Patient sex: F
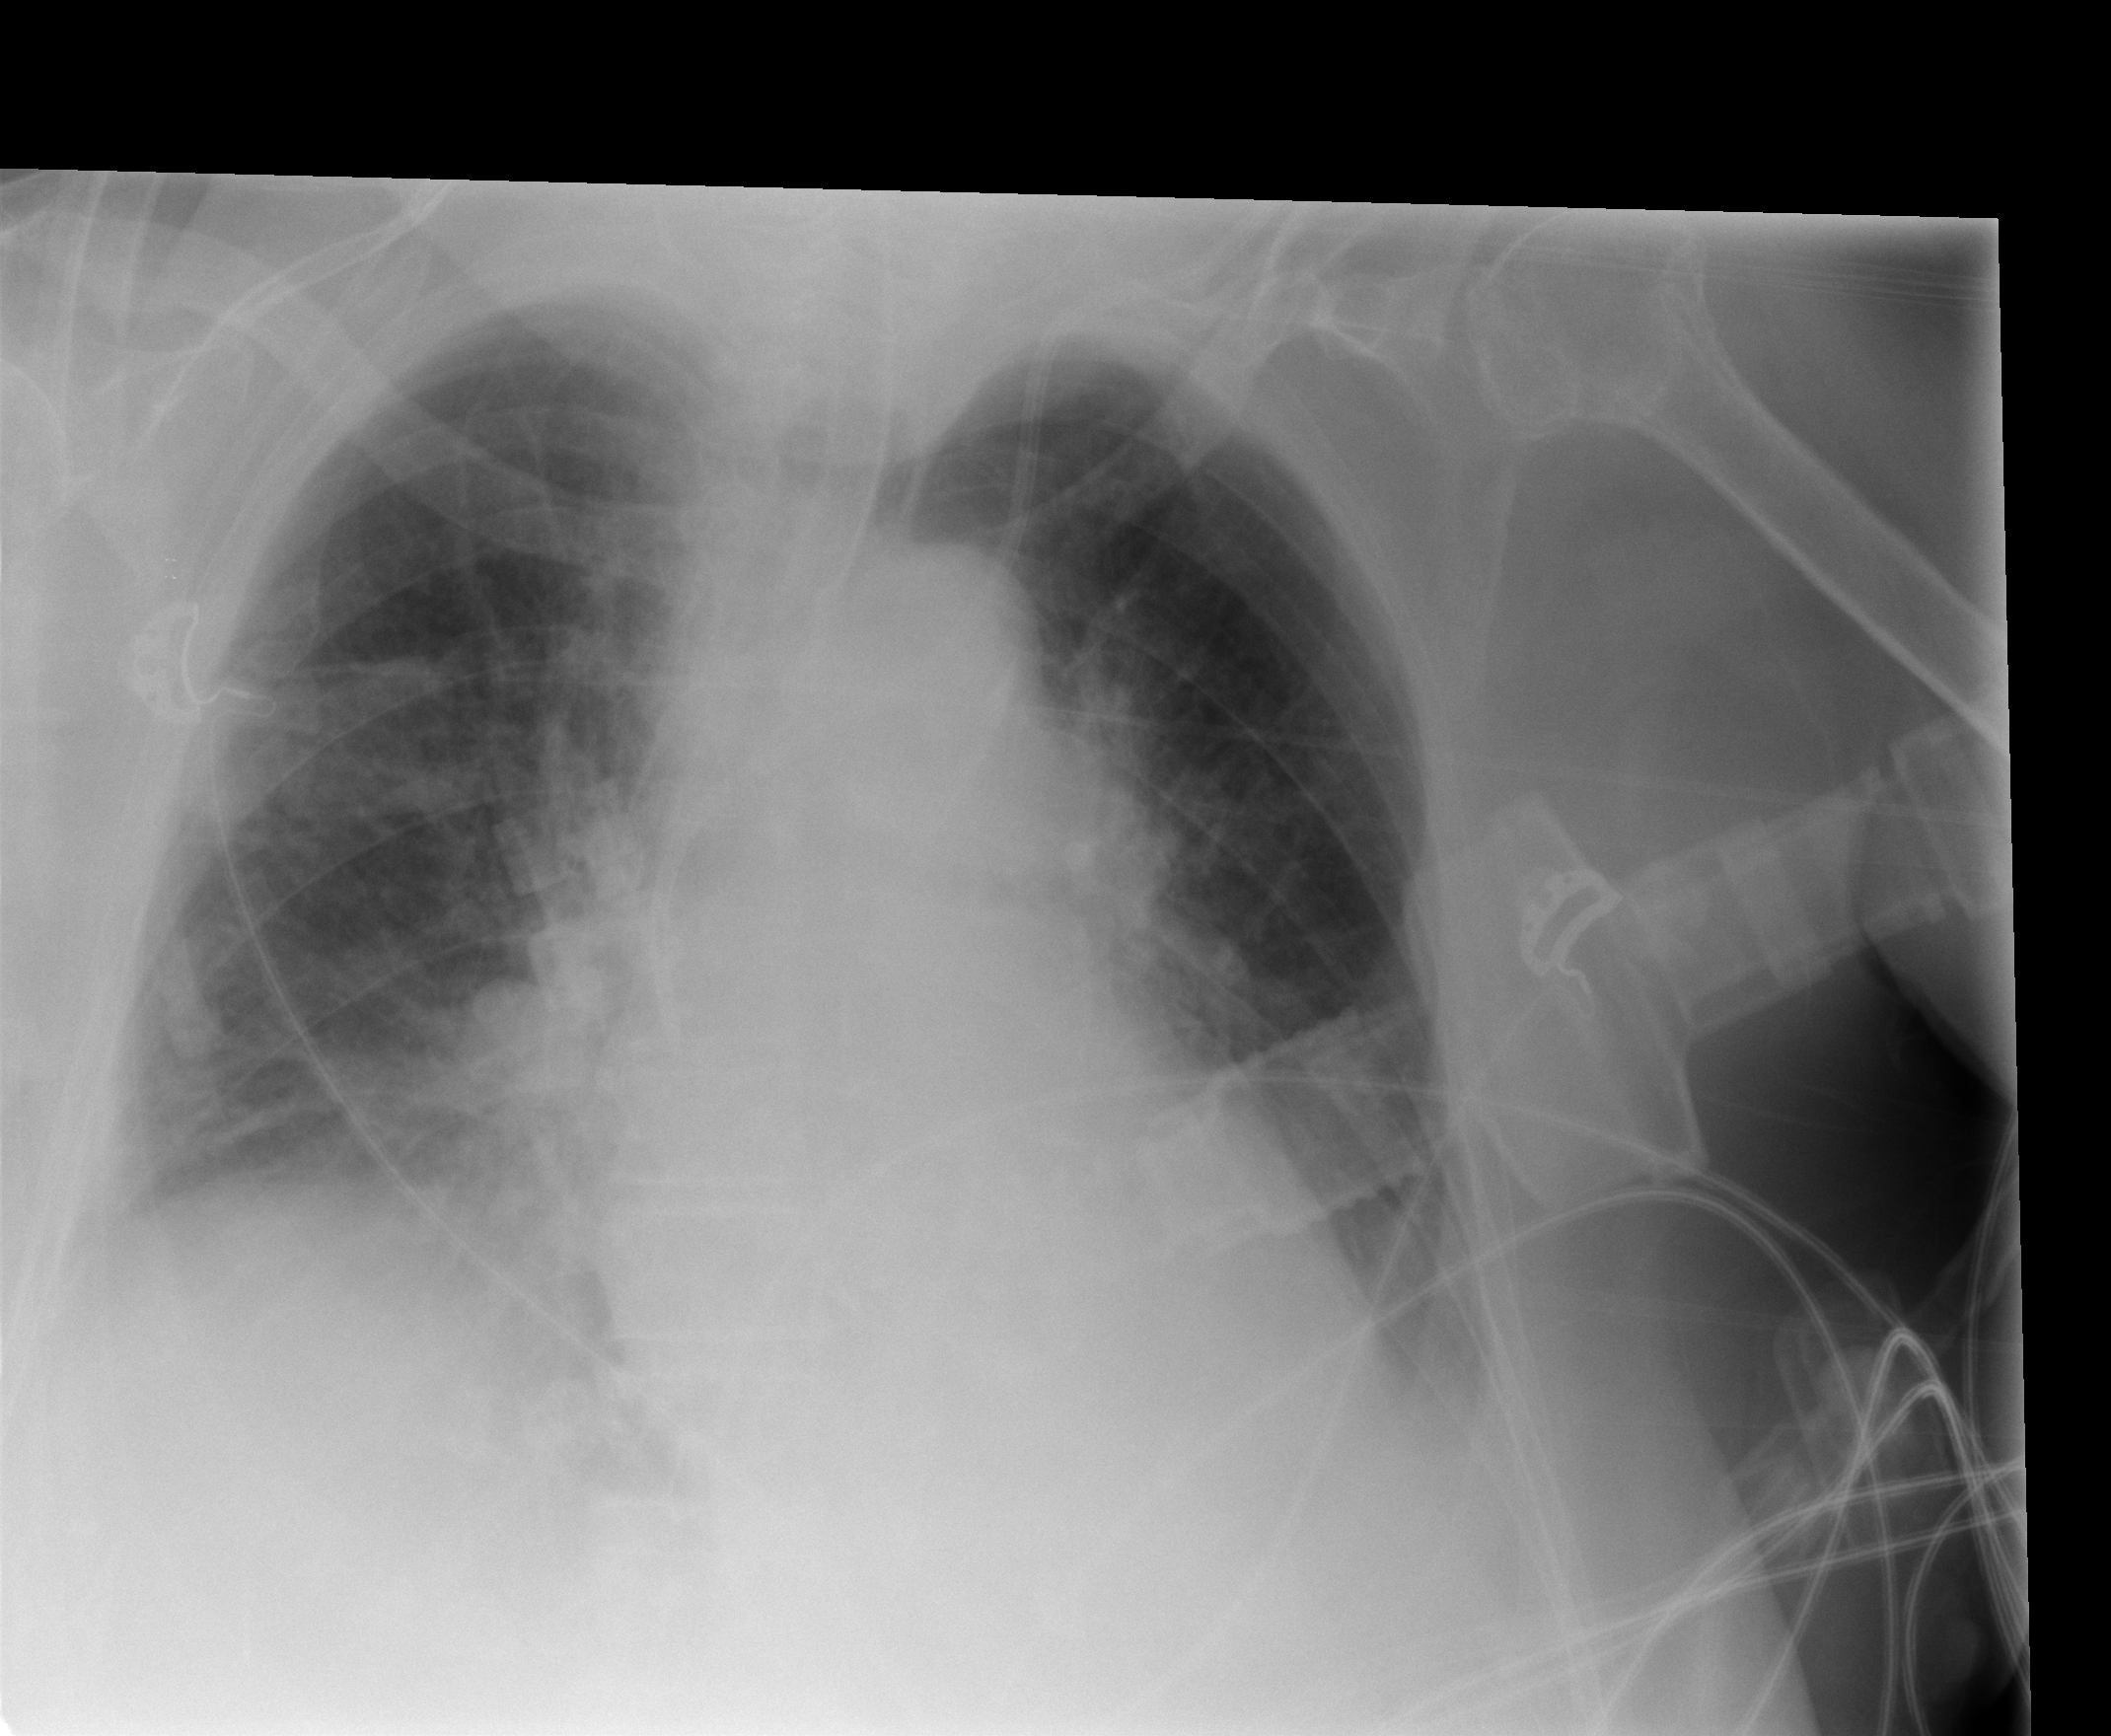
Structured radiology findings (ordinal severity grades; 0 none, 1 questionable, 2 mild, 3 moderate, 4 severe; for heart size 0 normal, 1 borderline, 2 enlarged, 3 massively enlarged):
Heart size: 0
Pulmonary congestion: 2
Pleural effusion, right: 0
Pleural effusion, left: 2
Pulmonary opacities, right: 0
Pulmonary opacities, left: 0
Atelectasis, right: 0
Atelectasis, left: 1